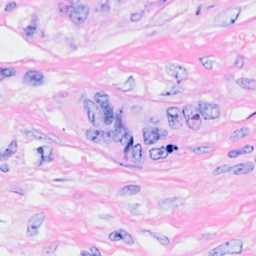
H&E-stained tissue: Breast